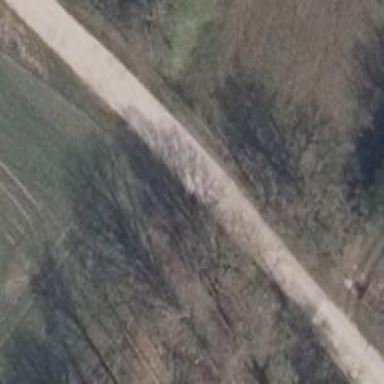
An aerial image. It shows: Residential road with grade3 track type.